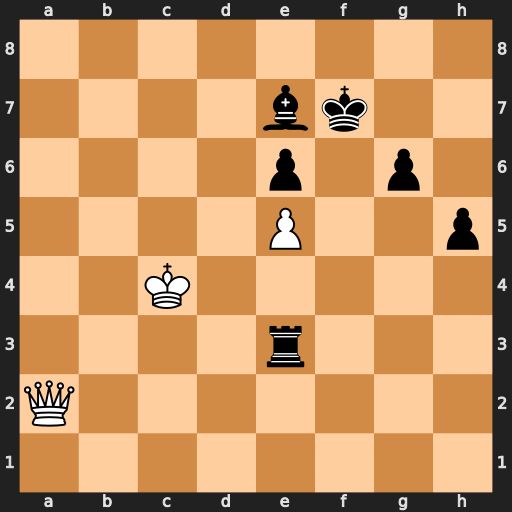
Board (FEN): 8/4bk2/4p1p1/4P2p/2K5/4r3/Q7/8
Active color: w
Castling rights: -
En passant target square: -
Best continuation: Qf2+ Kg7 Qxe3